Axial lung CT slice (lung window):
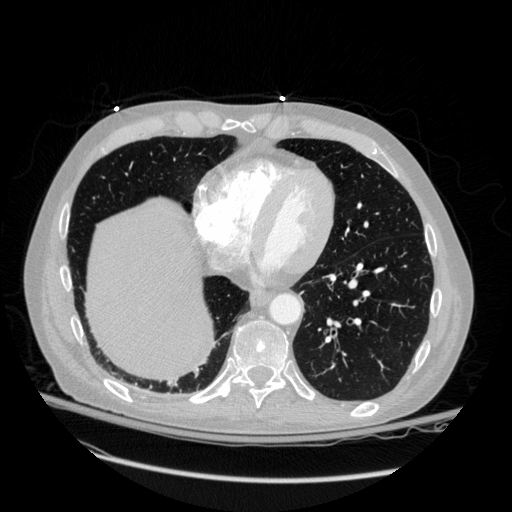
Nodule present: no